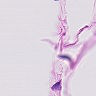
Metastatic tissue present: no